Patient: sex M, age 17
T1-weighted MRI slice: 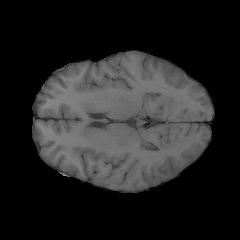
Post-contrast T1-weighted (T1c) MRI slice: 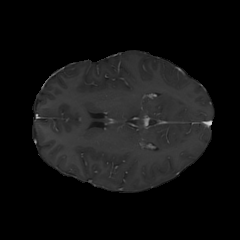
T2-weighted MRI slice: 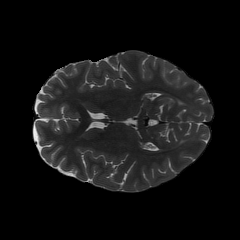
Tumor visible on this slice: no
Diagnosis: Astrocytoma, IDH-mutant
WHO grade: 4